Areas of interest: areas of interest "Insurance Company"
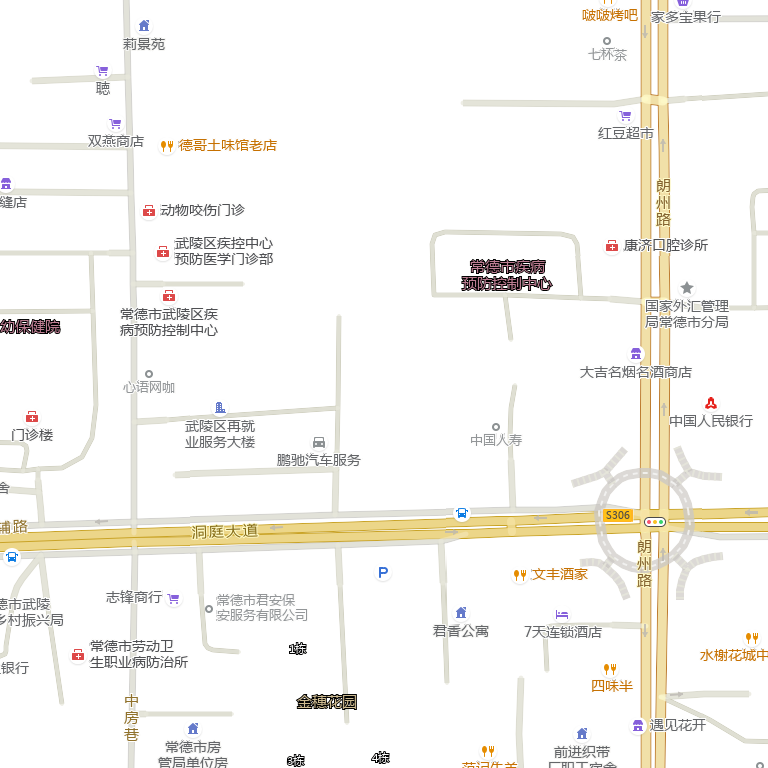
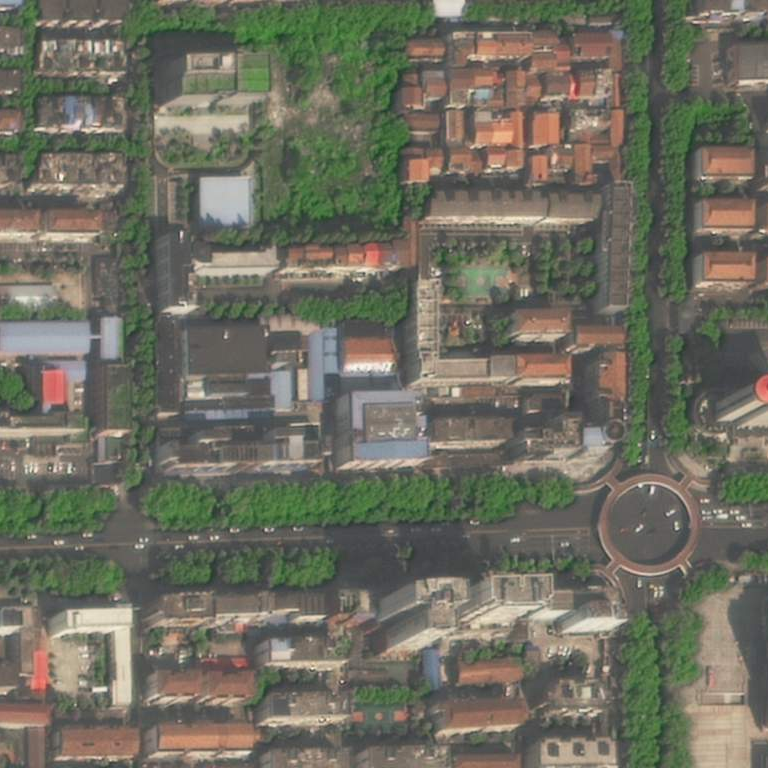